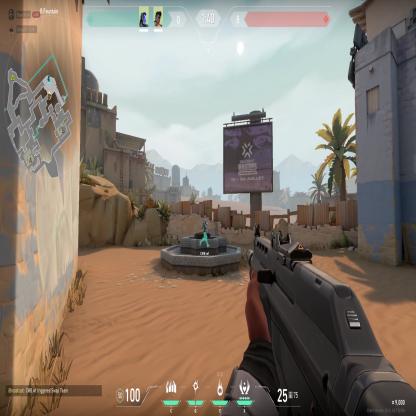
Label: teammate